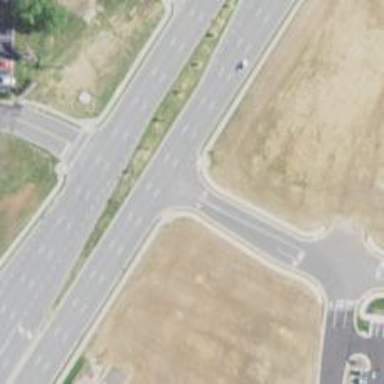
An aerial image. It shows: Stop road.